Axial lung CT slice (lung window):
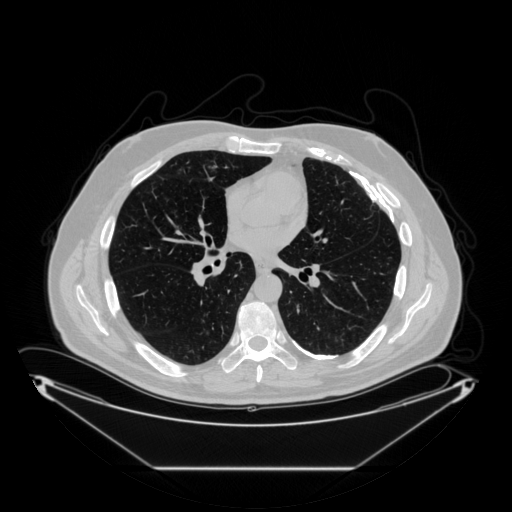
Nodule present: no